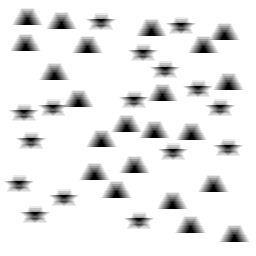
Squares: 0
Triangles: 22
Stars: 16
Total shapes: 38